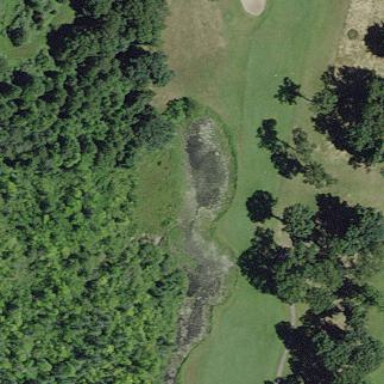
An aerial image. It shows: Golf fairway surrounded by grass.